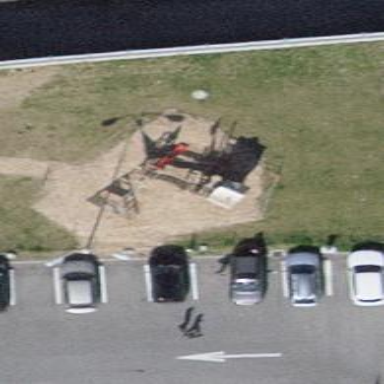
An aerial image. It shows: Playground area for leisure activities on the land.